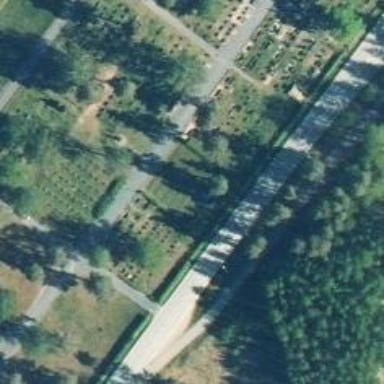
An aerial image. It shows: Historical site featuring war memorial.